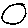
Label: circle